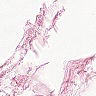
Metastatic tissue present: no